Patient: sex M, age 58
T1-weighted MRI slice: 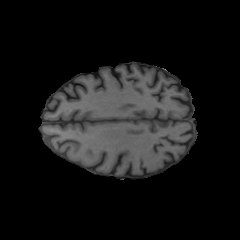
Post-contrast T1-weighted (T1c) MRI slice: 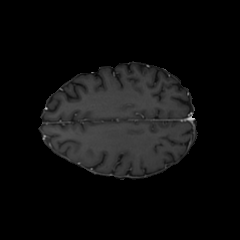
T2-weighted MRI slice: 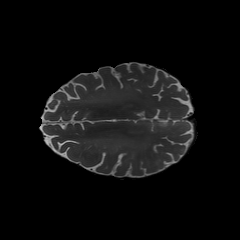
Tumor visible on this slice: no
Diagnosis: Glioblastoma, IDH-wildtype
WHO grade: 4